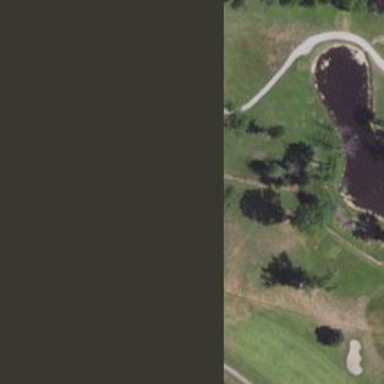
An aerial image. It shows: Scenic view of water hazard on golf course. The natural water feature adds beauty to the landscape.